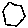
Label: hexagon